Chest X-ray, PA view. Patient: 49 years old, sex F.
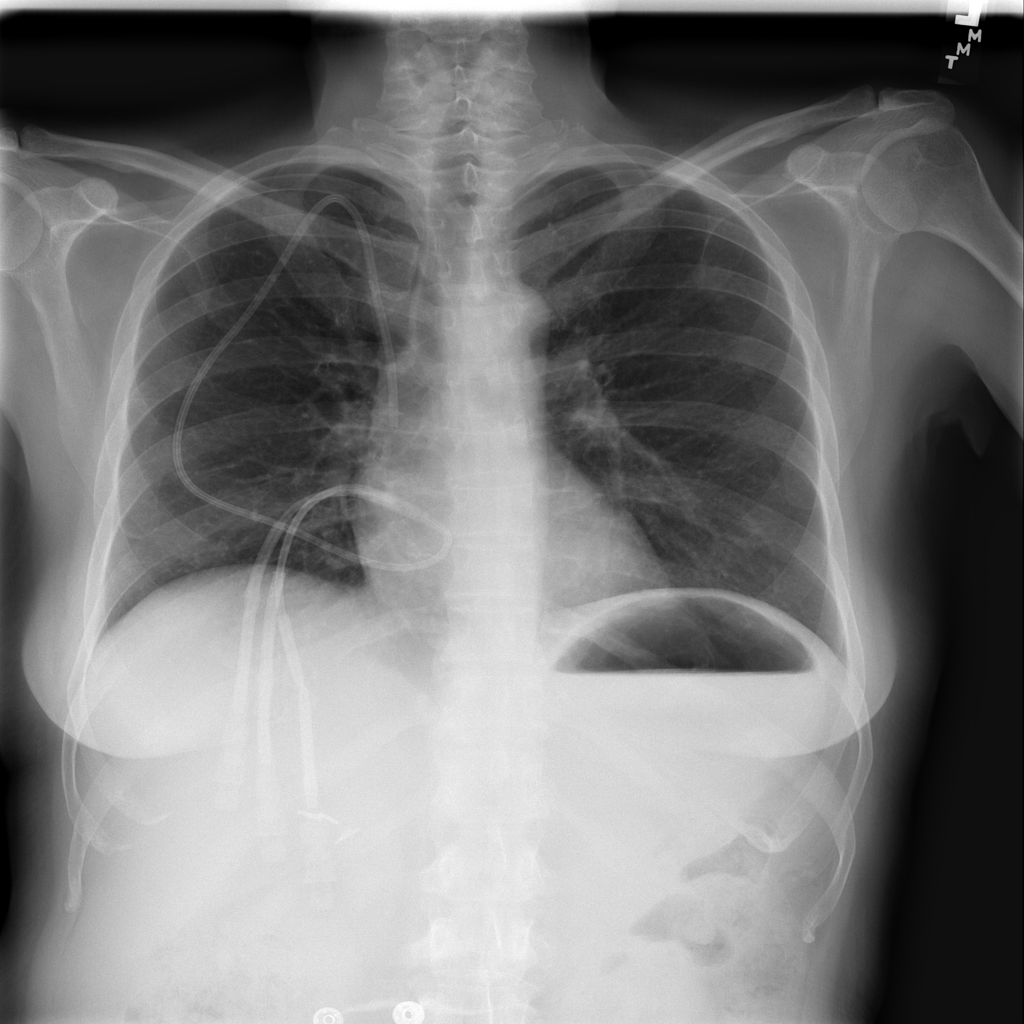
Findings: No Finding